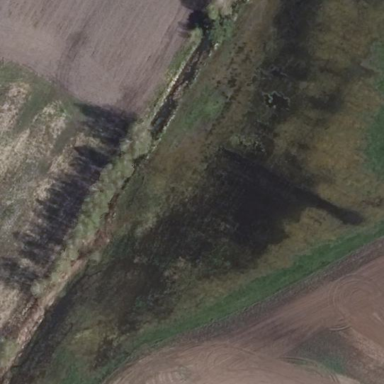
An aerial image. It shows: Reedbed in wetland area.